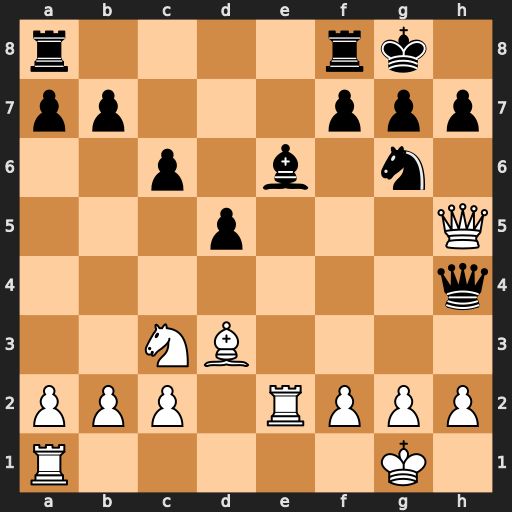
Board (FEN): r4rk1/pp3ppp/2p1b1n1/3p3Q/7q/2NB4/PPP1RPPP/R5K1
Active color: w
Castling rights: -
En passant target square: -
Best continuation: Bxg6 Qxh5 Bxh5